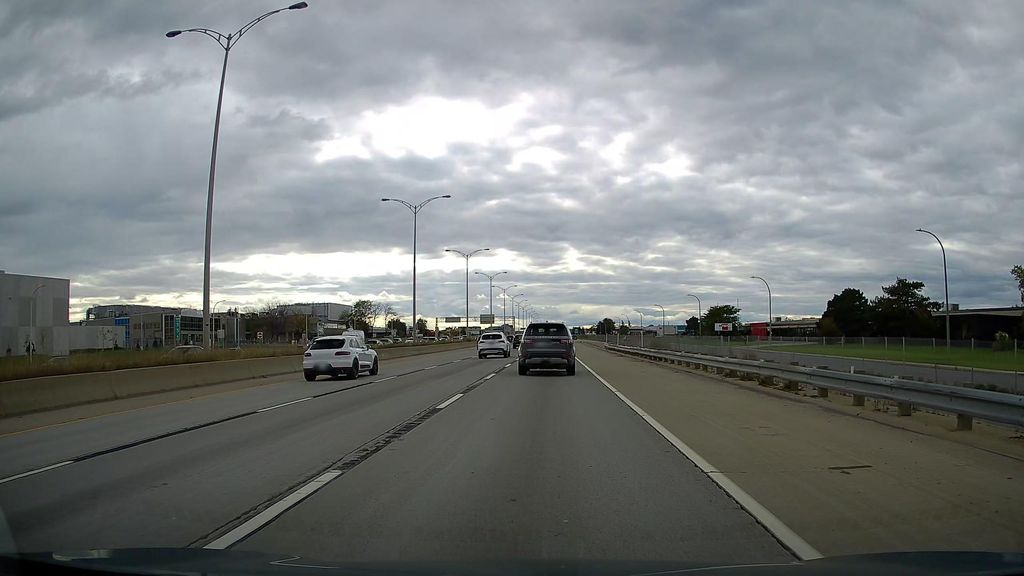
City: montreal